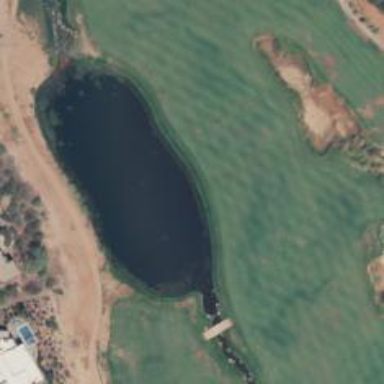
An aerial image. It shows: Golf hole.